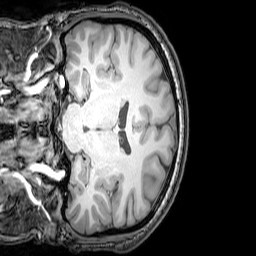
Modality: T1w
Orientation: coronal
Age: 24
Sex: male
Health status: healthy
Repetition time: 0.081 s
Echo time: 0.037 s